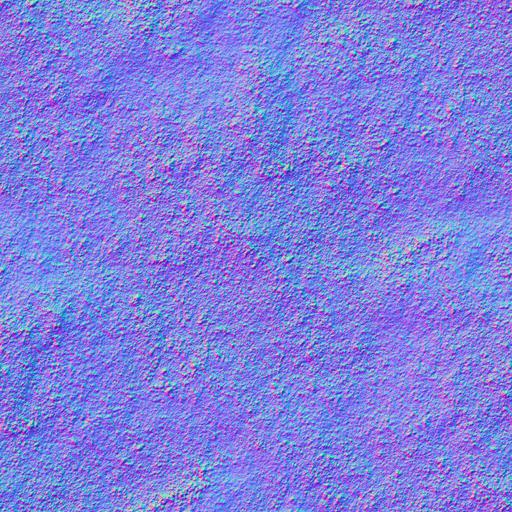
dirt dirty flat ground smooth